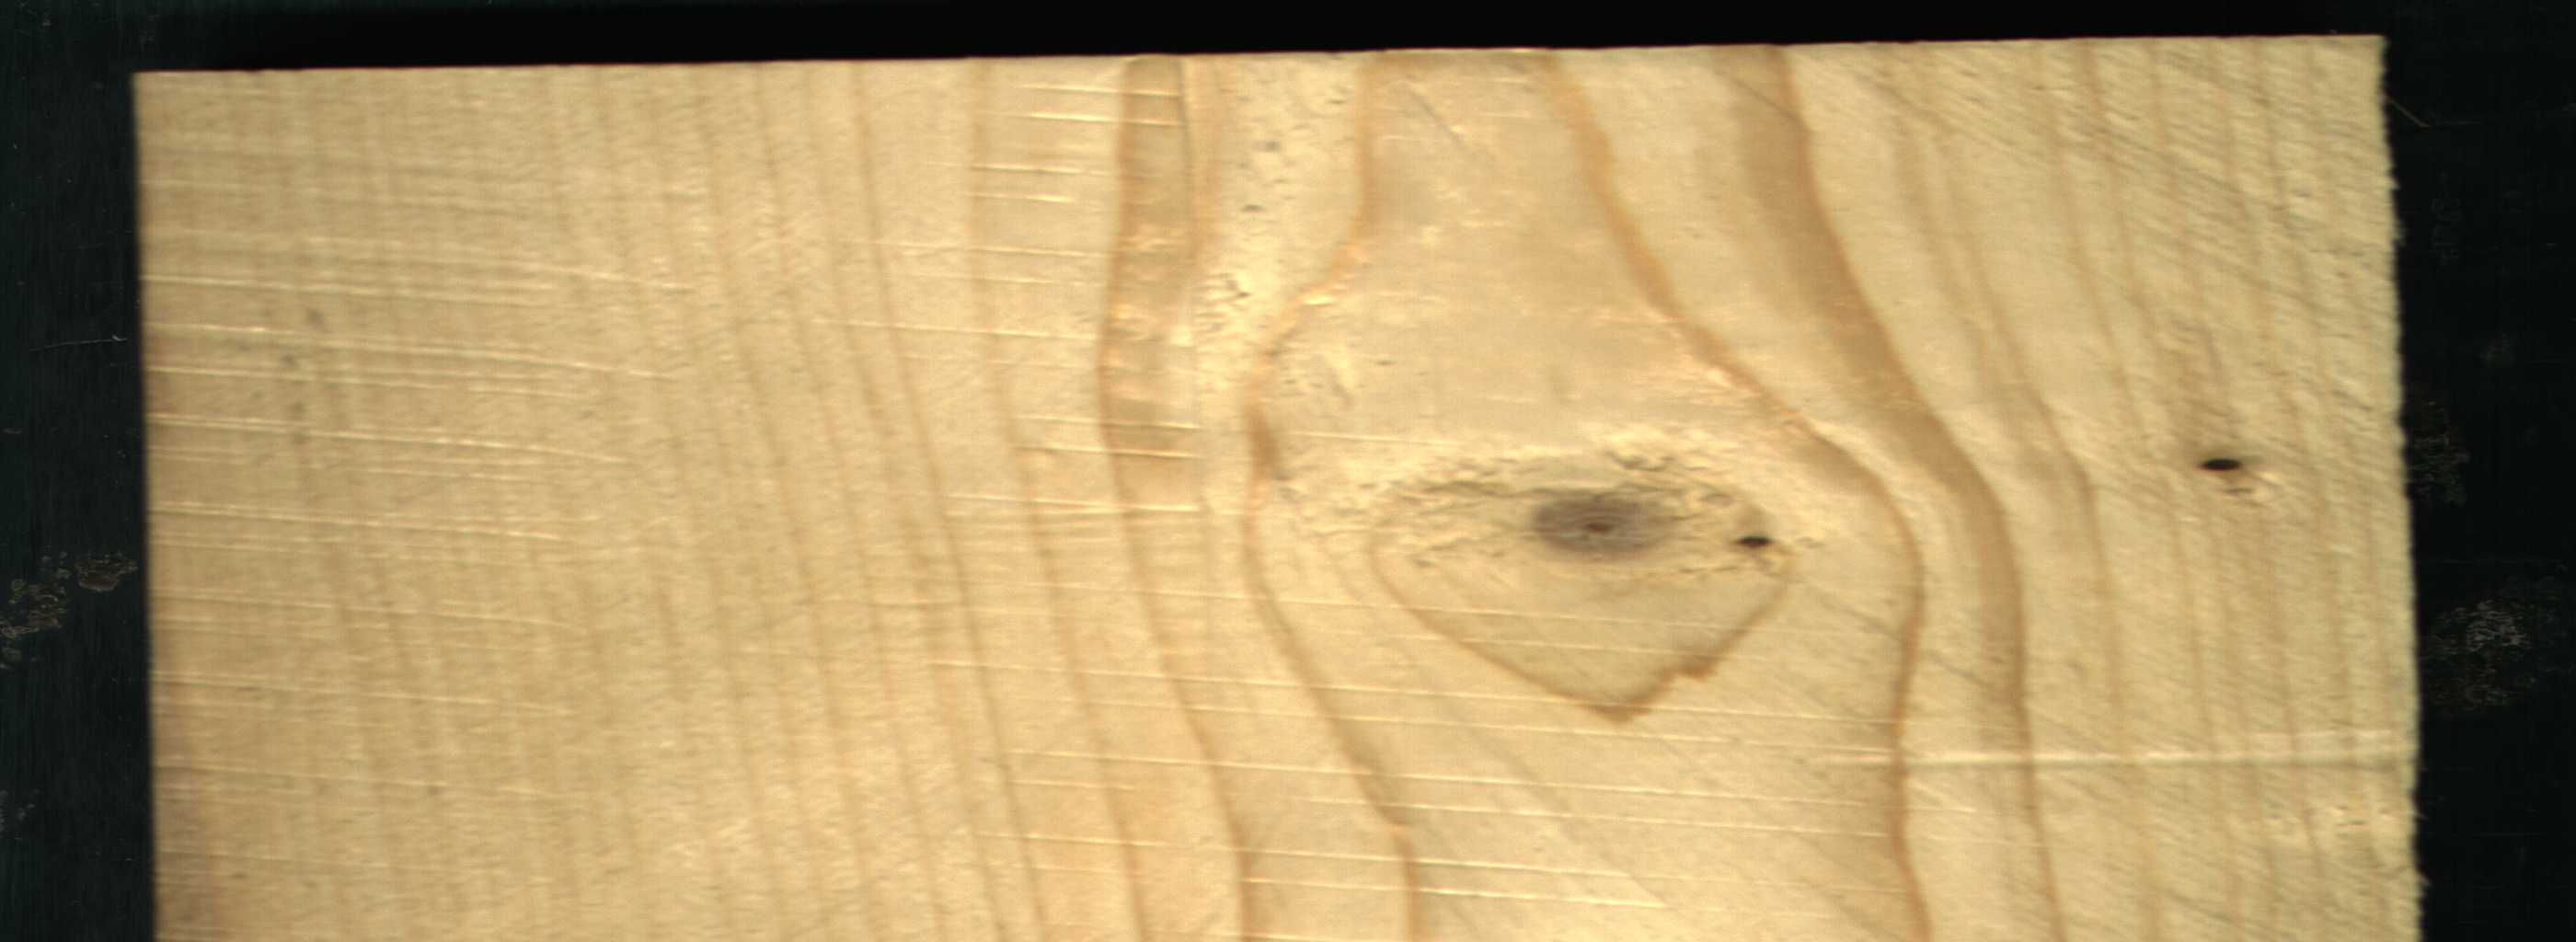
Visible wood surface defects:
Dead_Knot
Dead_Knot
Live_Knot